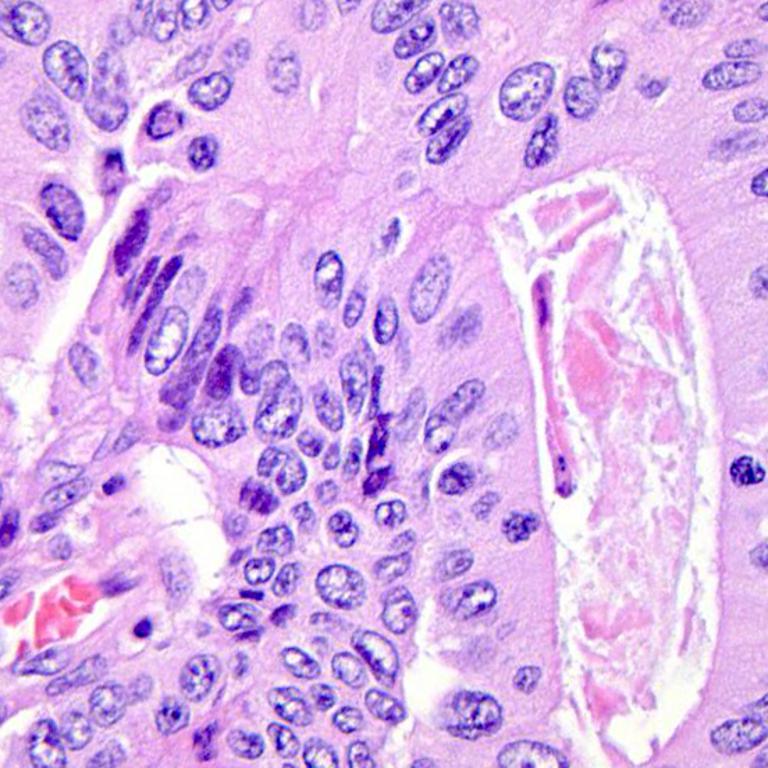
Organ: colon
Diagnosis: adenocarcinomas